Interaction volume radius: 5 \u00c5
Interaction volume height: 20 \u00c5
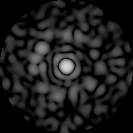
Disorder parameter: 0.8217